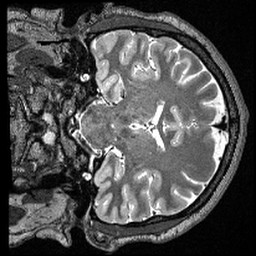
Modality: T2w
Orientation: coronal
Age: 34
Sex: male
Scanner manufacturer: siemens
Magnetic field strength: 3 T
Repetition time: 3.2 s
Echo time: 0.479 s